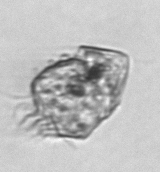
Label: Strombidium_inclinatum